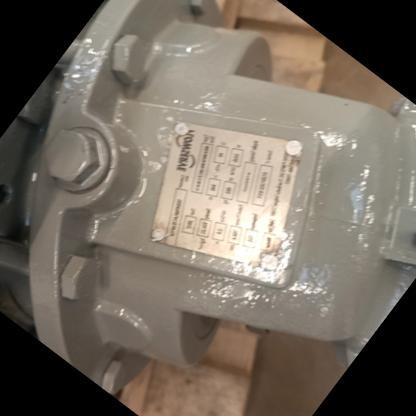
Klasa: tabliczka-znamionowa